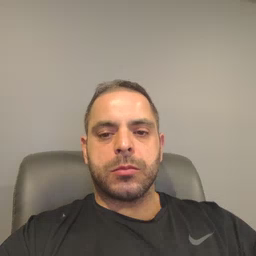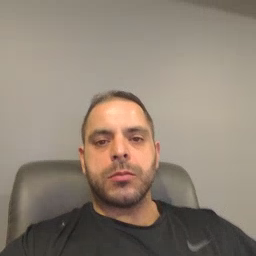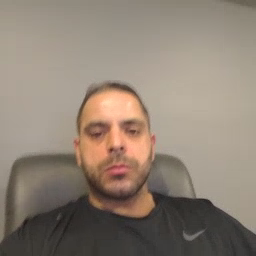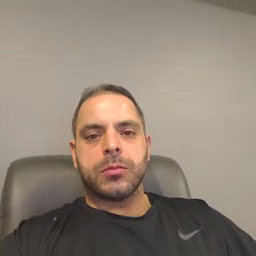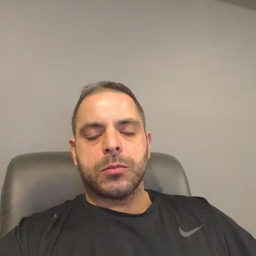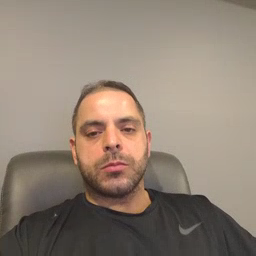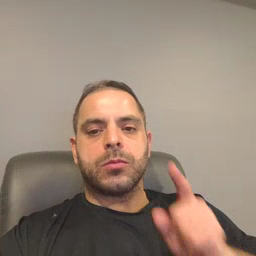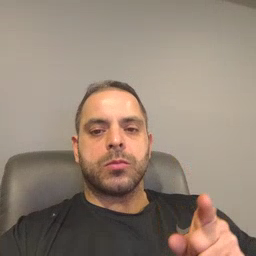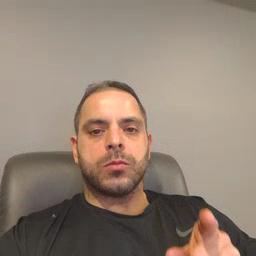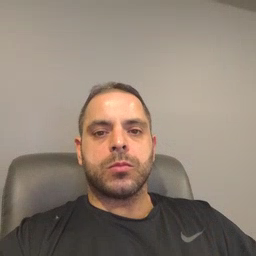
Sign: hesheit